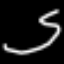
Label: squiggle